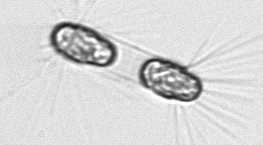
Label: Corethron_hystrix